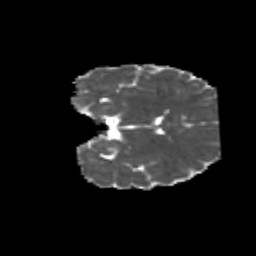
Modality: MD
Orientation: coronal
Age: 9
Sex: female
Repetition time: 9.512 s
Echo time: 0.089 s